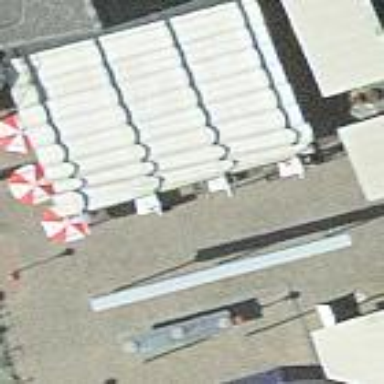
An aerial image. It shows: Outdoor seating area for leisure.